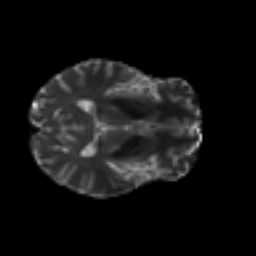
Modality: T2w
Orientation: axial
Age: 46
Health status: ill
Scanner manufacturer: philips
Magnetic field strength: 3 T
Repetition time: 9 s
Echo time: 0.127 s